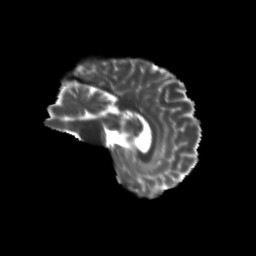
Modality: T2w
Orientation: sagittal
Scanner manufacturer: siemens
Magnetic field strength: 3 T
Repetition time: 9.2 s
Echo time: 0.084 s